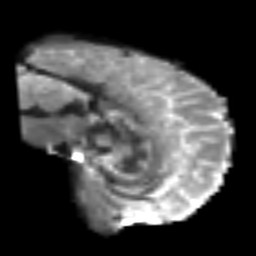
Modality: T2w
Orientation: sagittal
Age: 54
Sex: male
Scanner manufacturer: siemens
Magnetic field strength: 3 T
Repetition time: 6.1 s
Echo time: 0.101 s